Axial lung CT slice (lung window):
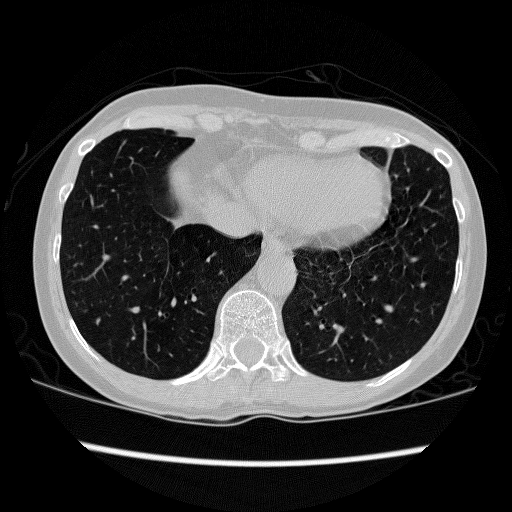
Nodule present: no